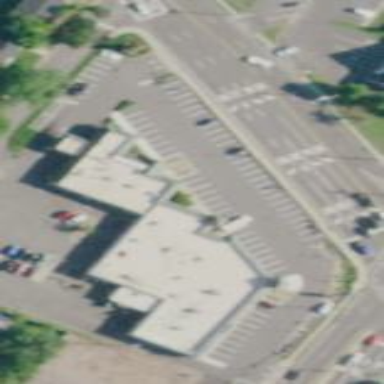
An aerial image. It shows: Retail building.